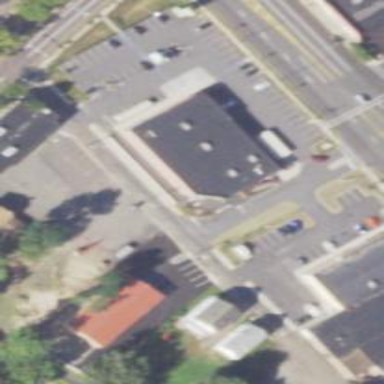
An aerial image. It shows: Pharmacy providing healthcare services.